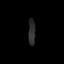
Tissue: prostate
Cell type: T cells
Senescence score: 0.2868
Nuclear area (px): 179
Mean DAPI intensity: 44.95